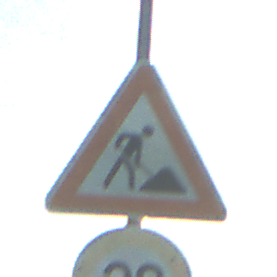
Verkehrszeichen: Arbeitsstelle
Zusatzzeichen unten: Geschwindigkeit20
Umgebung: Outdoor, Nature
Tageszeit: MorningAfternoon
Wetter: PartlyCloudy
Licht: Natural
Jahreszeit: NotSpecified
Kontrast: HighContrast